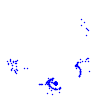
Particle: kaon